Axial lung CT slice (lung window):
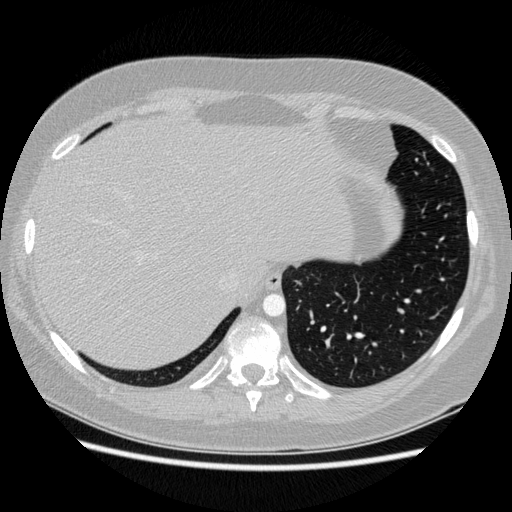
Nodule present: no